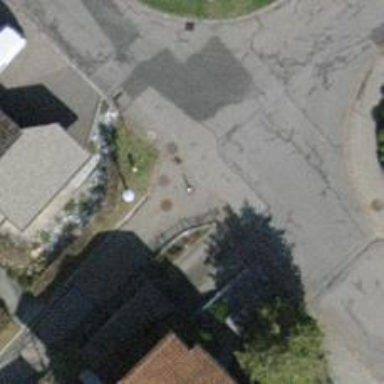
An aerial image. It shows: Bollard barrier.